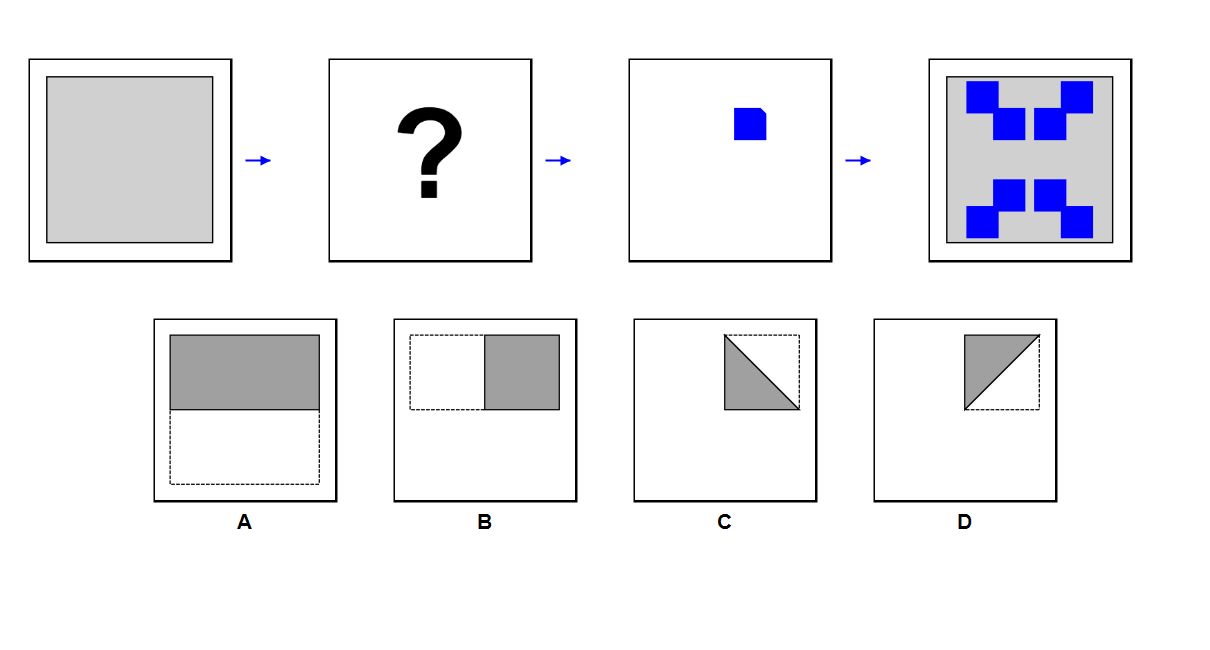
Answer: D